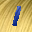
Label: 1